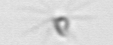
Label: Calciopappus